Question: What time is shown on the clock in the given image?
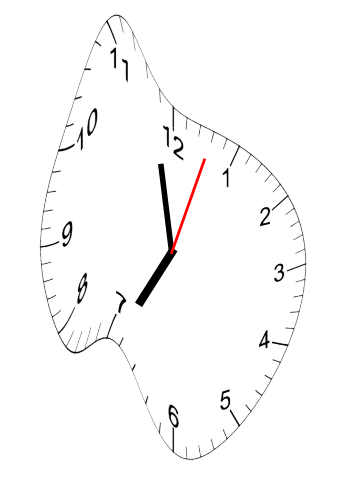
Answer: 06:58:03